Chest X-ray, AP view. Patient: 52 years old, sex M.
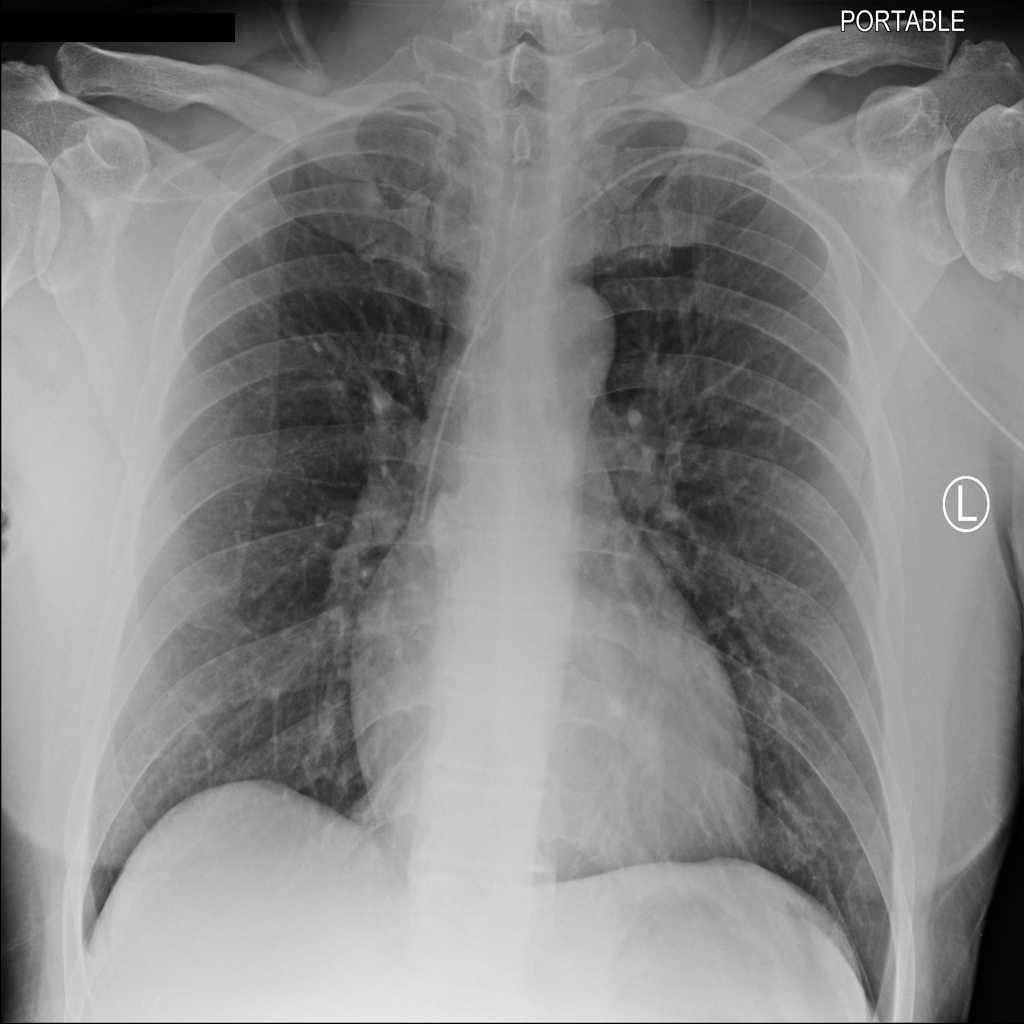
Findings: No Finding